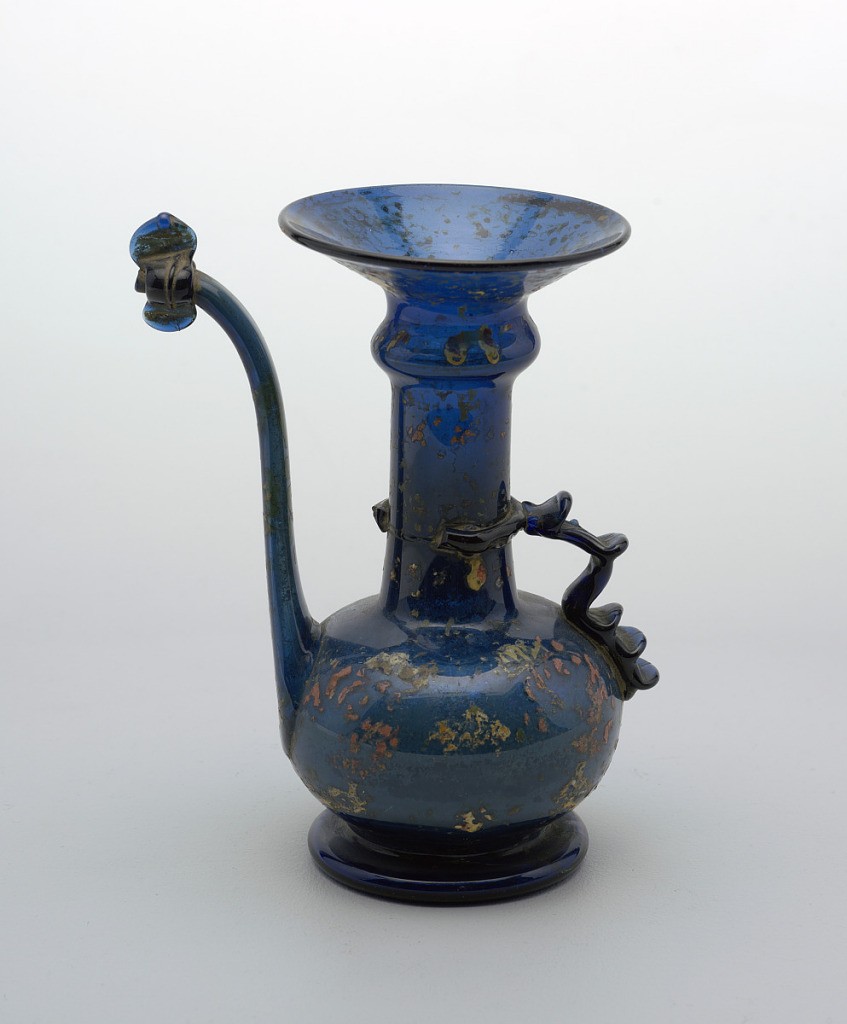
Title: Ewer
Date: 17th–18th century
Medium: dark blue glass with opaque enamel colors
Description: Blue glass with painted red and yellow decorations; Vessel with long cylindrical neck ,with horizontal rib, prounounced wide lip at top. Stout globlular  body; One handle of applied glass and long upturned spout.